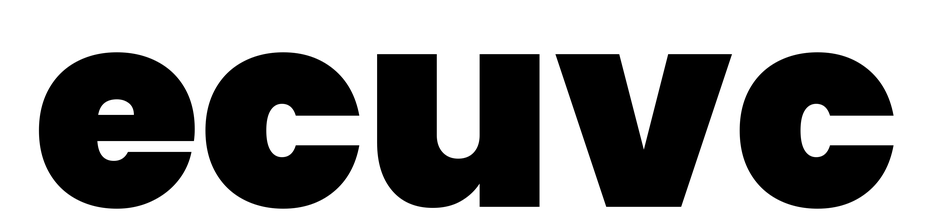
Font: Poppins-Black